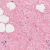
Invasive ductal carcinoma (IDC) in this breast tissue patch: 0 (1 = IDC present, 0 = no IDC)